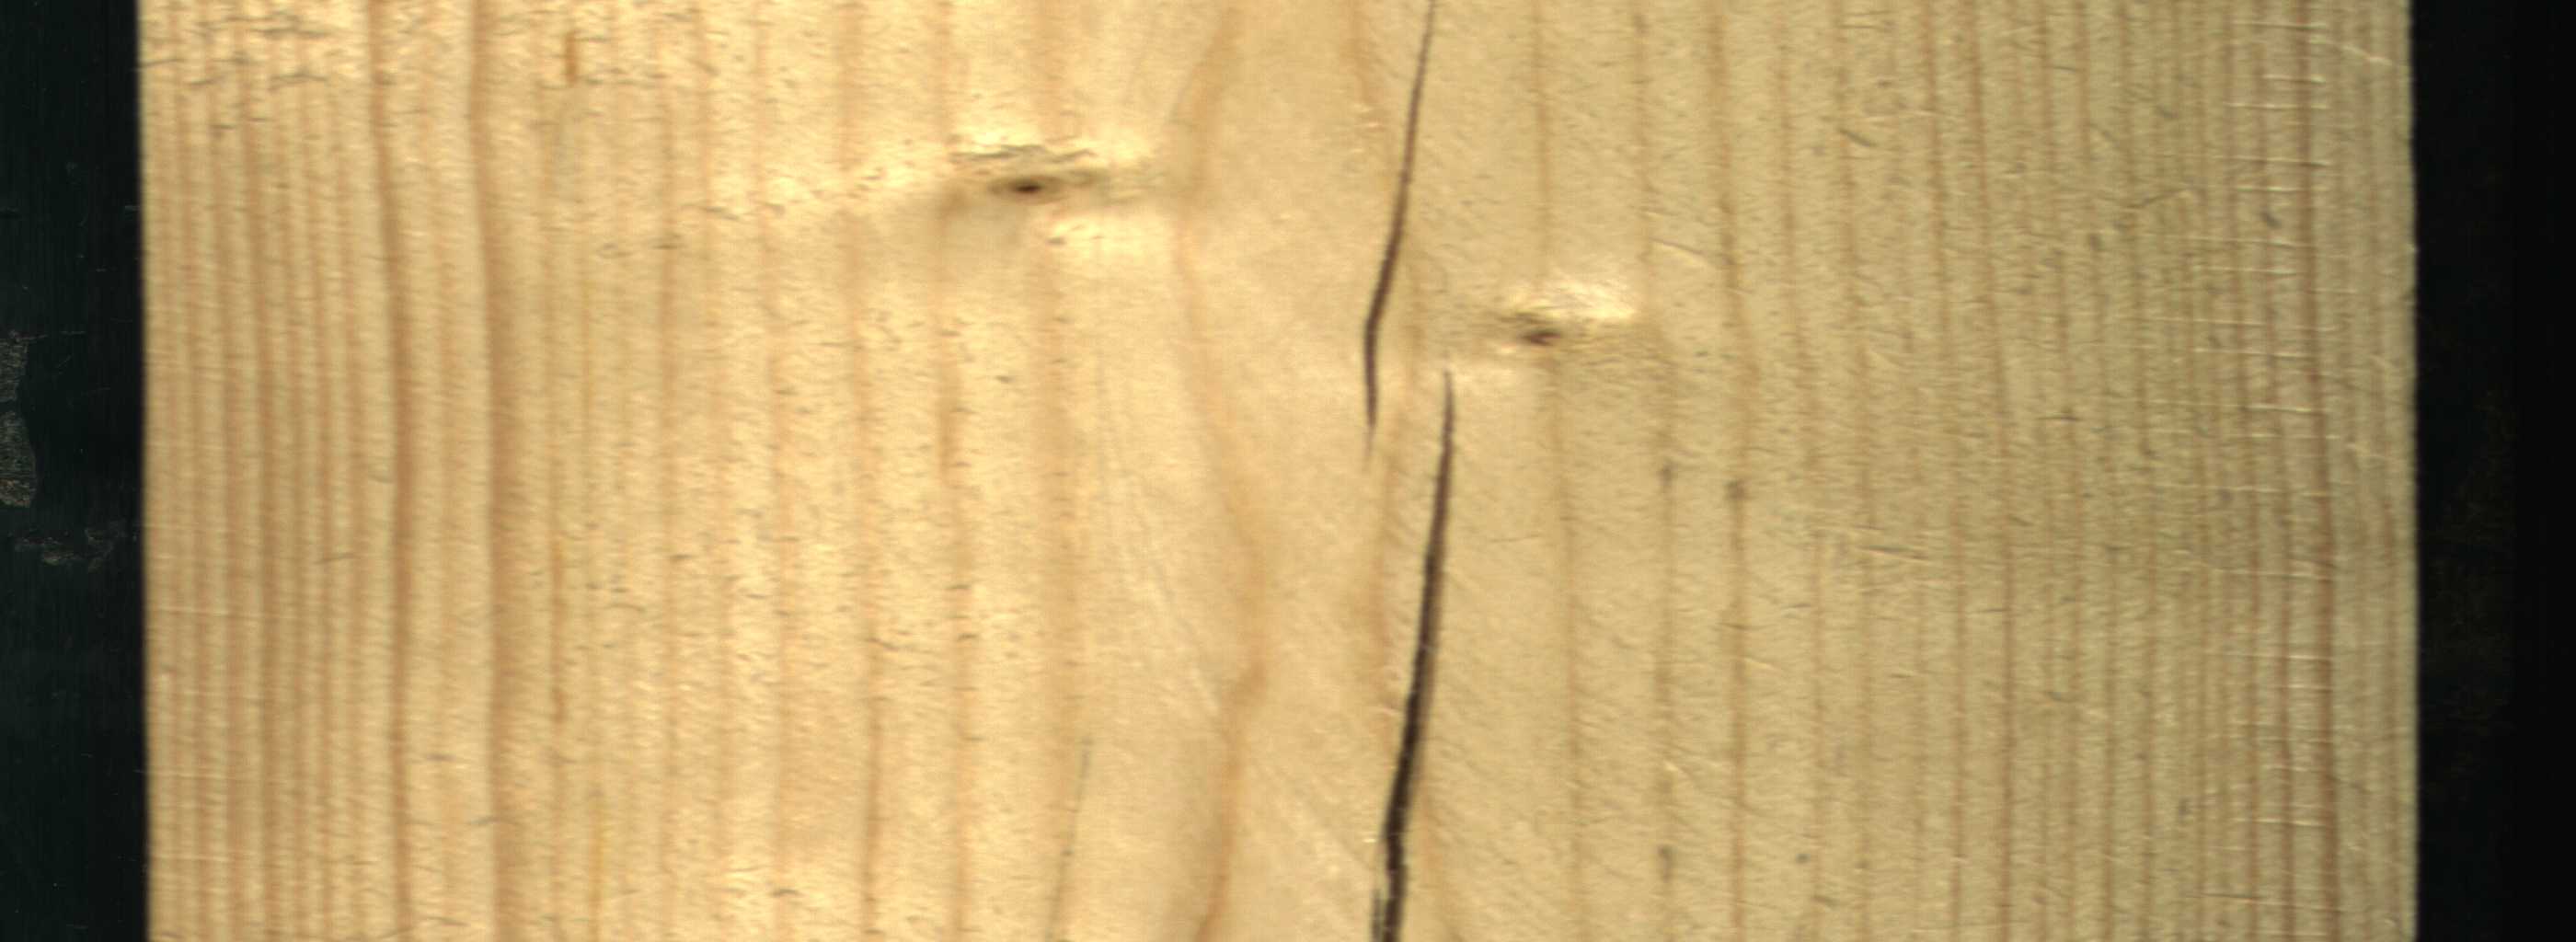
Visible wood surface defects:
resin
Crack
Crack
Live_Knot
Live_Knot